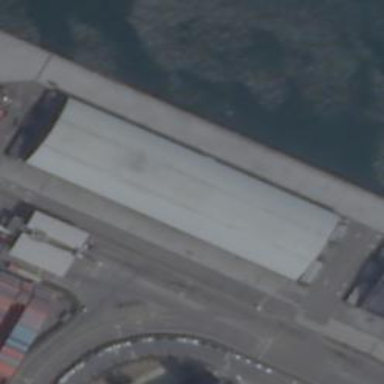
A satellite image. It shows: Warehouse building.